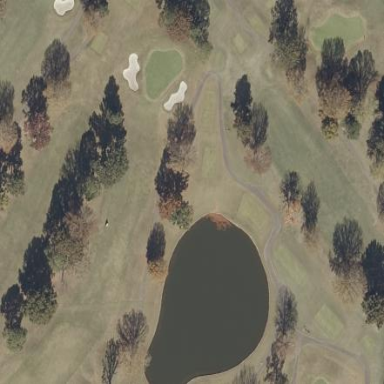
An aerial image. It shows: Picturesque scene of golf course with lateral water hazard.